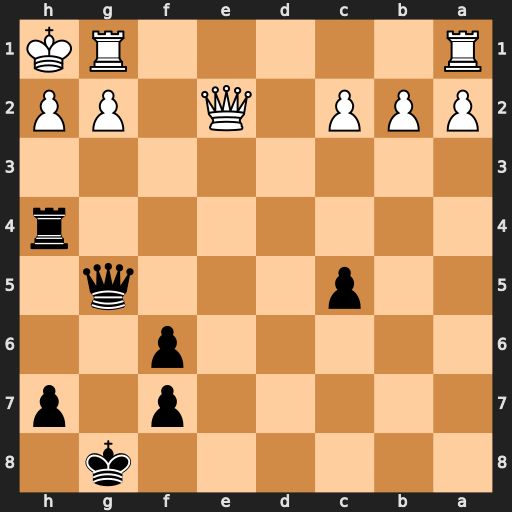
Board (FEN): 6k1/5p1p/5p2/2p3q1/7r/8/PPP1Q1PP/R5RK
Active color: b
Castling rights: -
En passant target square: -
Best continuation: Rxh2+ Kxh2 Qh4#